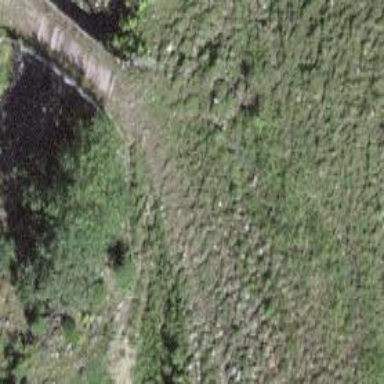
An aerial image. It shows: Track road with bridge.